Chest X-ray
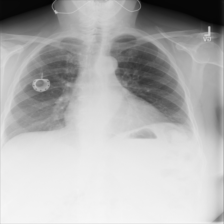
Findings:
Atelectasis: negative
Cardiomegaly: positive
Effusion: negative
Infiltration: negative
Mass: negative
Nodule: negative
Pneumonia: negative
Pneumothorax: negative
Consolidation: negative
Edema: negative
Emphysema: negative
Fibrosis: negative
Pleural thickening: negative
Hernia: negative